Field crop: maize
Growth stage: 1
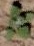
Species: chenopodium